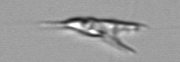
Label: Chrysochromulina_lanceolata